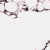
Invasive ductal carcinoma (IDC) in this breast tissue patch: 0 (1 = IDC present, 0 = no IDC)